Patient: sex F, age 71
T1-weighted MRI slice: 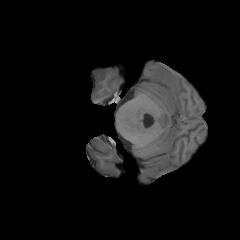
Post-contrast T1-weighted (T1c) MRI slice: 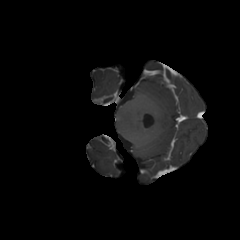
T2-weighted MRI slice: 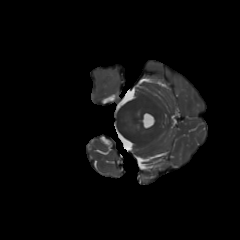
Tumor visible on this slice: no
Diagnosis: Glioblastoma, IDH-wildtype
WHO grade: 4